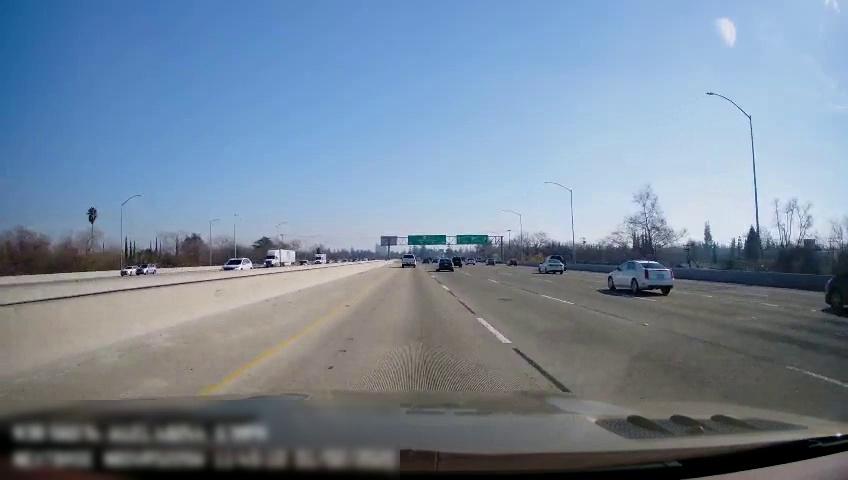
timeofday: Day
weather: Sunny
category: Drivable Space
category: Vehicles | Truck
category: Vehicles | Car
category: Vehicles | Car
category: Vehicles | Car
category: Vehicles | Truck
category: Drivable Space
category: Vehicles | Truck
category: Vehicles | Truck
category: Vehicles | SUV
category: Vehicles | Car
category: Vehicles | Car
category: Vehicles | SUV
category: Vehicles | Car
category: Vehicles | Car
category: Vehicles | Car
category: Lanes | Current Lane
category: Lanes | Current Lane
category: Lanes | Alternate Lane
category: Lanes | Alternate Lane
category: Lanes | Alternate Lane
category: Traffic | Signs
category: Traffic | Signs
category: Traffic | Signs